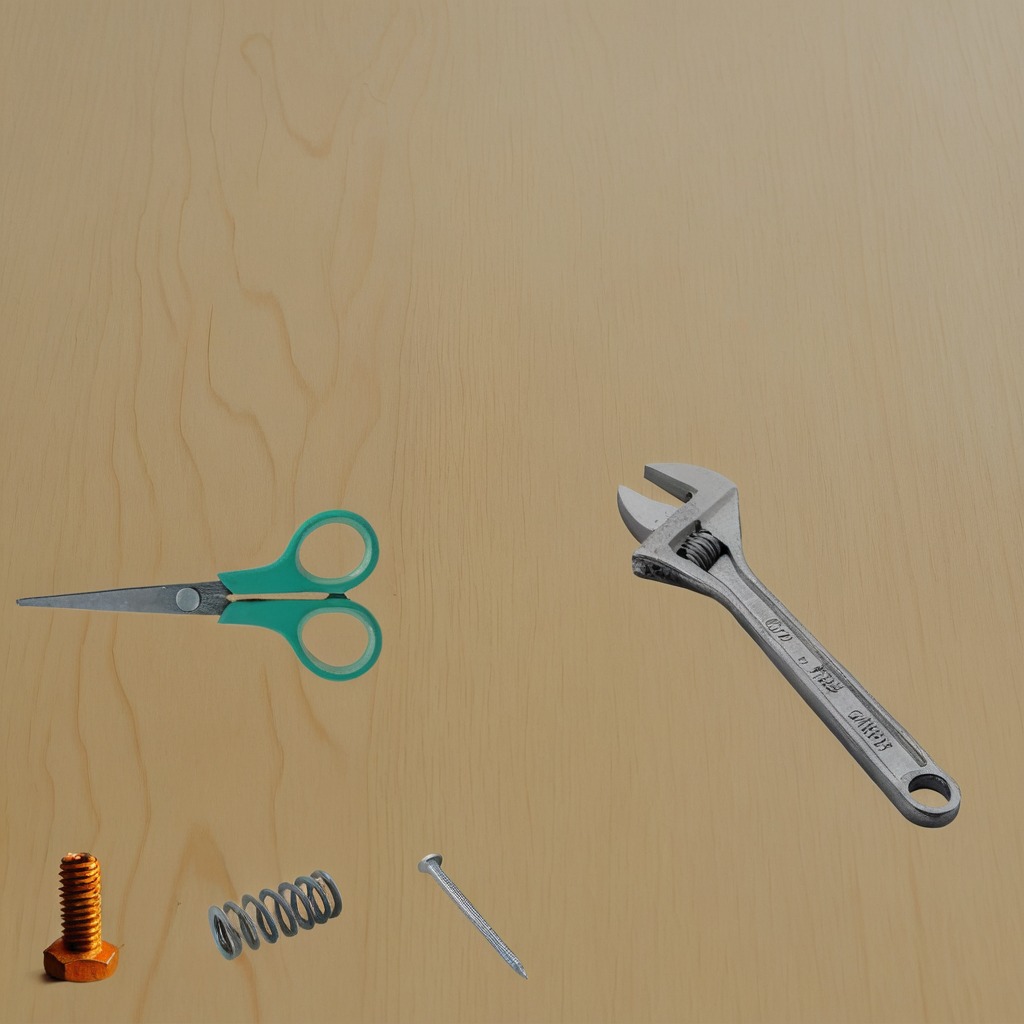
A metal machine screw, an iron nail, a coiled metal spring, a pair of scissors, and a wrench are lying on the plywood surface.